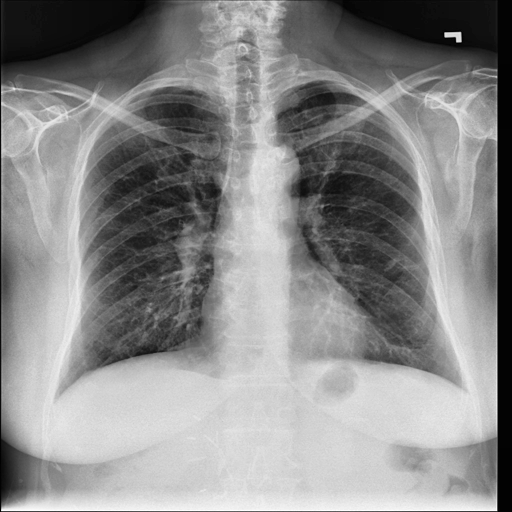
Finding: NORMAL